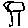
Label: tree